Interaction volume radius: 5 \u00c5
Interaction volume height: 10 \u00c5
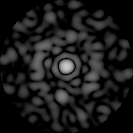
Disorder parameter: 0.8716